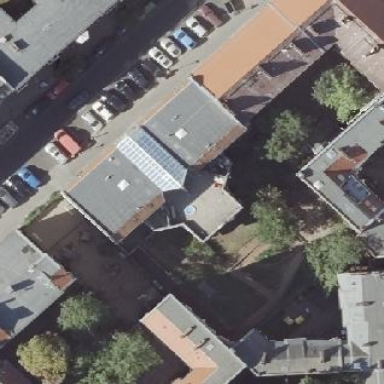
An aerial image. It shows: Part of building.